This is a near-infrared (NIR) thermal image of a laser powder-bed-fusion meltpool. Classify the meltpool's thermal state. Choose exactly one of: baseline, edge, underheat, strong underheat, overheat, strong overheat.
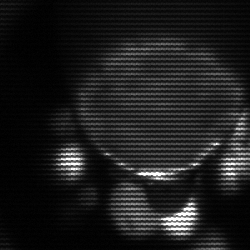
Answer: edge